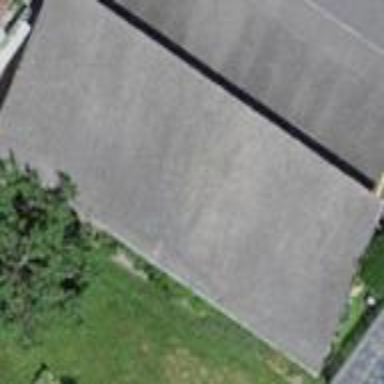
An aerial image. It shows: Group of garages.